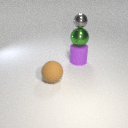
large purple rubber cylinder below large green metal sphere